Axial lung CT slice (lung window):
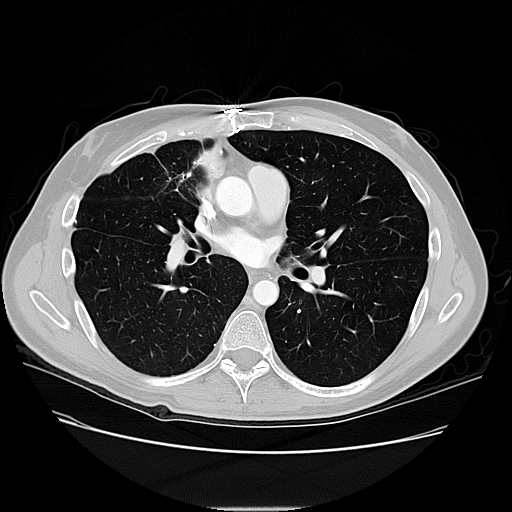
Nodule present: no